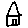
Label: house